Field crop: maize
Growth stage: 1
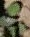
Species: chenopodium